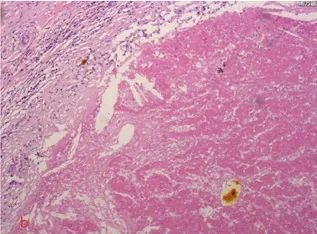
Microscopic examination of the tumor revealed necrosis of the massive HCC with no tumor cells observed on the resection margins, and the portal vein tumor thrombus had necrotic tissue. The pathological examination.
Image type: pathology (h&e)